Question: Using Polymer 1.0, the 'paper-tab' elements are not responsive to the size of their content/titles. Instead, all the tabs are a fixed size and it looks bad. From what I can tell, the default behavior is for them to be responsive to the title.
'''
<!doctype html>
<html>
<head>
<title>unquote</title>
<meta name="viewport" content="width=device-width, minimum-scale=1.0, initial-scale=1.0, user-scalable=yes">
<script src="bower_components/webcomponentsjs/webcomponents.js"></script>
<link rel="import" href="bower_components/paper-header-panel/paper-header-panel.html">
<link rel="import" href="bower_components/paper-tabs/paper-tabs.html">
<link rel="import" href="bower_components/paper-toolbar/paper-toolbar.html">
</head>
<body>
<paper-header-panel>
<paper-toolbar>
<paper-tabs>
<paper-tab>
ABOUT
</paper-tab>
<paper-tab>
<div>
TOUR SCHEDULE
</div>
</paper-tab>
<paper-tab>
<div>
VIDEOS
</div>
</paper-tab>
<paper-tab>
<div>
HOST
</div>
</paper-tab>
<paper-tab>
<div>
LONG TITLE THIS IS
</div>
</paper-tab>
</paper-tabs>
</paper-toolbar>
</paper-header-panel>
</body>
</script>
</html>
'''

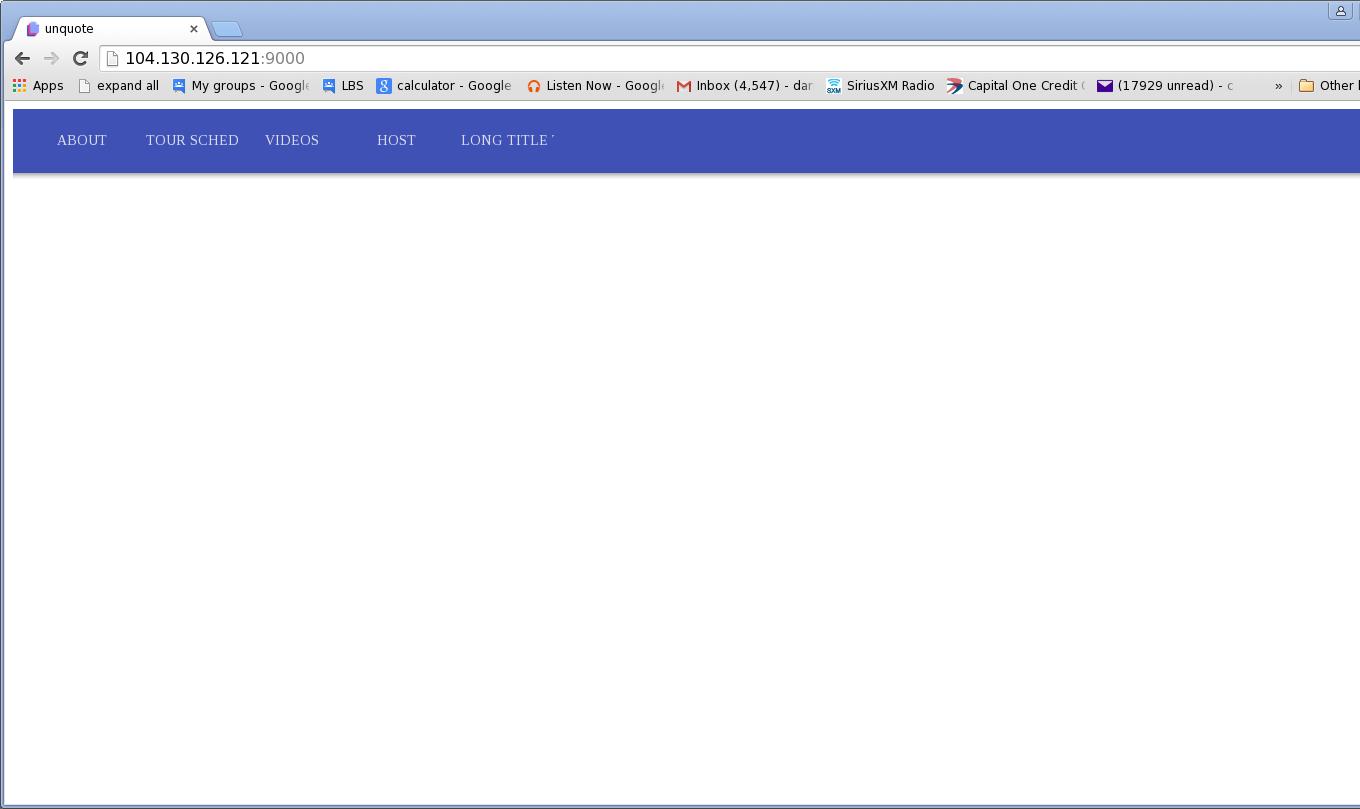
Answer: If you want the tabs to fit to their content, you can override the default tab flexing:
'''
<style is="custom-style">
paper-tab {
flex: none;
}
</style>
'''
<URL>
If you want the tabs to fill the toolbar, you can 'class="flex"' to 'paper-tabs'.
'''
<paper-tabs class="flex">
'''
<URL>